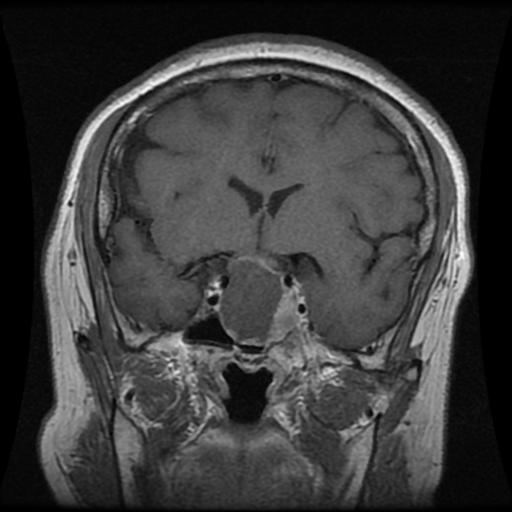
Label: pituitary